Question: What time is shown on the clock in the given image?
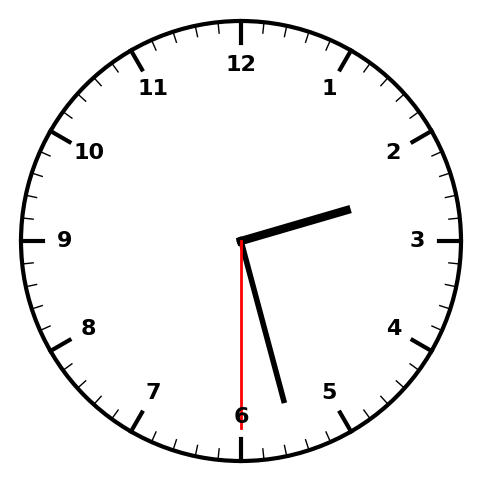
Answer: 02:27:30